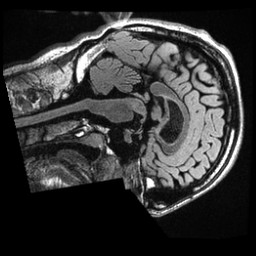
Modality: T1w
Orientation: sagittal
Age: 25
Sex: male